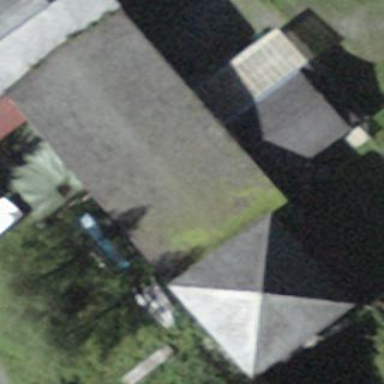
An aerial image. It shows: Building with tiled roof.